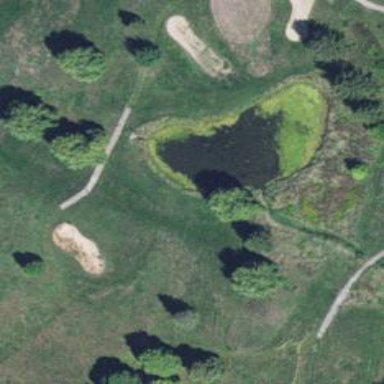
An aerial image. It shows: Water hazard on golf course. The hazard is natural water feature.